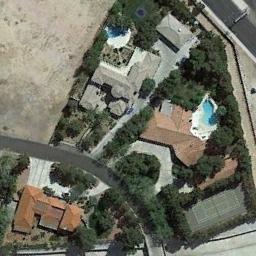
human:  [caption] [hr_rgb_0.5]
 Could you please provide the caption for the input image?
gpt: The tennis court is next to some buildings and trees .

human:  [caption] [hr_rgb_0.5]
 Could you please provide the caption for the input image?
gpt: There are many buildings of different shapes beside the tennis courts .

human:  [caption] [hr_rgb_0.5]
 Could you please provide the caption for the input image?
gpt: There is a small tennis court on the vacant lot opposite the building .

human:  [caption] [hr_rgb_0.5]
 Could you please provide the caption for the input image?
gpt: Tennis court and swimming pool next to the building with trees in it .

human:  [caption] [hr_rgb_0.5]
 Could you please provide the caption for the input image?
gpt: There are some green trees and buildings around the tennis court .